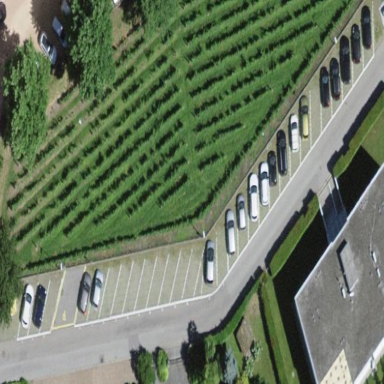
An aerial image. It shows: Parking lane designated for parking.